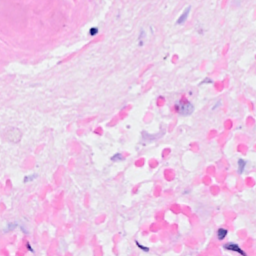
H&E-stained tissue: Breast